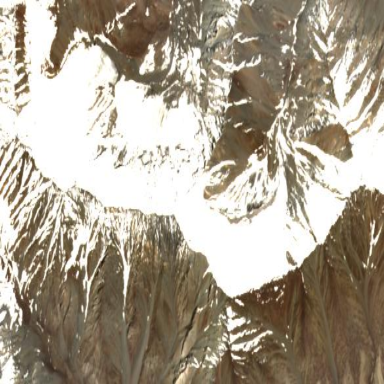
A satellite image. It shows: Majestic glacier in the distance.